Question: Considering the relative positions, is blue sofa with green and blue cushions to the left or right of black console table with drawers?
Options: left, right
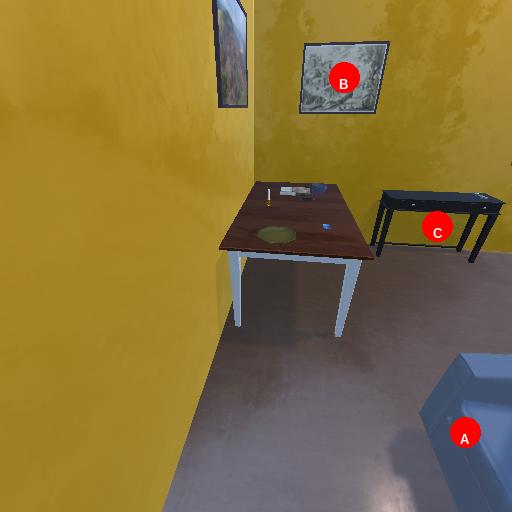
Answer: left